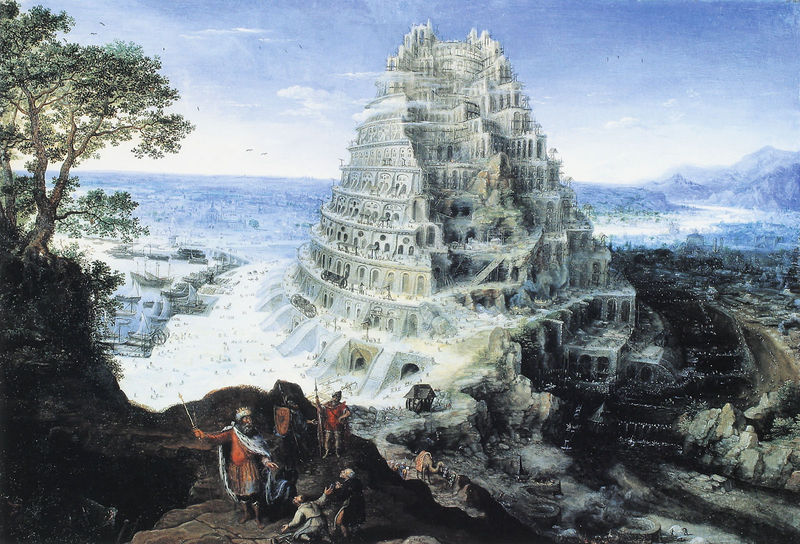
Titel: Turmbau zu Babel
Künstler: Lucas van Valckenborch
Institution: Koblenz, Mittelrhein-Museum
Schlagwörter: baum, blau, gemälde, himmel, meer, wasser, weiß, menschen, flächig, malerei, bibel, turm, schiffe, berge, kaiser, könig, stufen, ruine, soldat, altes testament, zerstört, etagen, speer, bitte, welt, babel, pisa, karl der große, turmbau, sprachen, ge, starke farbkontraste, kaister